Interaction volume radius: 10 \u00c5
Interaction volume height: 25 \u00c5
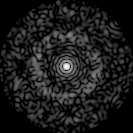
Disorder parameter: 0.8577